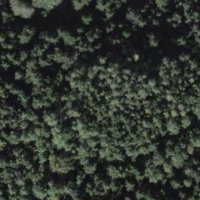
EUNIS habitat code: 44
Species observed at this site:
Angelica sylvestris